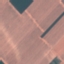
Land use / land cover class: AnnualCrop